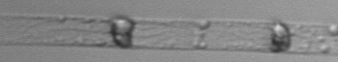
Label: Dactyliosolen_blavyanus